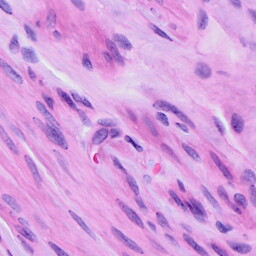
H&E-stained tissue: Ovarian